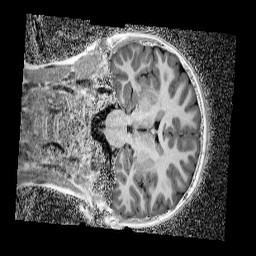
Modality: UNIT1_denoised
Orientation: coronal
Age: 9
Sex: male
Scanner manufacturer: siemens
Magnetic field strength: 3 T
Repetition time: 4 s
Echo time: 0.00299 s